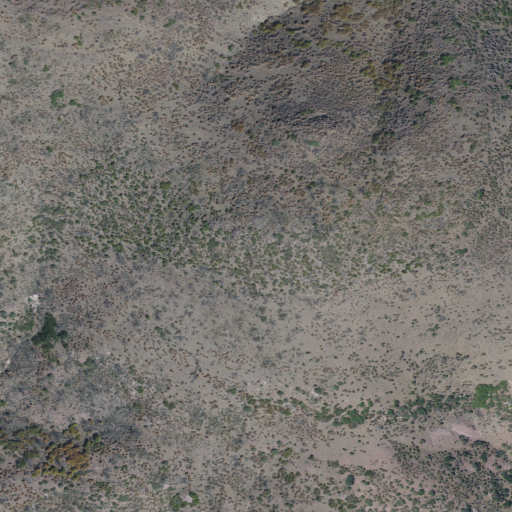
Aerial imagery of ridge(s) in Utah named Maple Ridge containing evergreen forest, shrub, and grassland